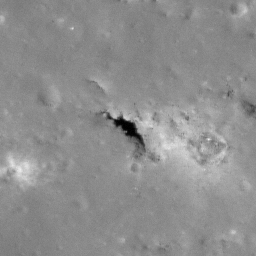
Pit: Kepler 1
Host crater: Kepler
Host type: impact_melt
Lunar coordinates: latitude 8.274, longitude 322.05